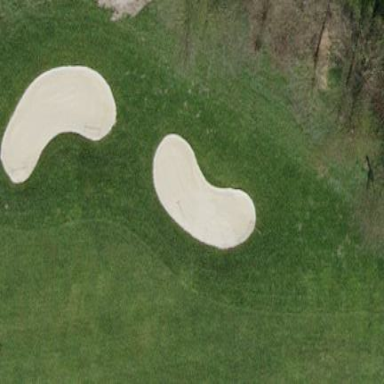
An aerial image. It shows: Sand bunker on golf course.